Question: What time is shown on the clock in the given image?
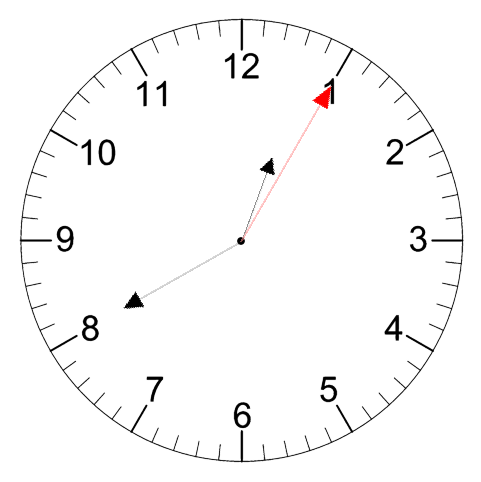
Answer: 12:40:05